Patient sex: F
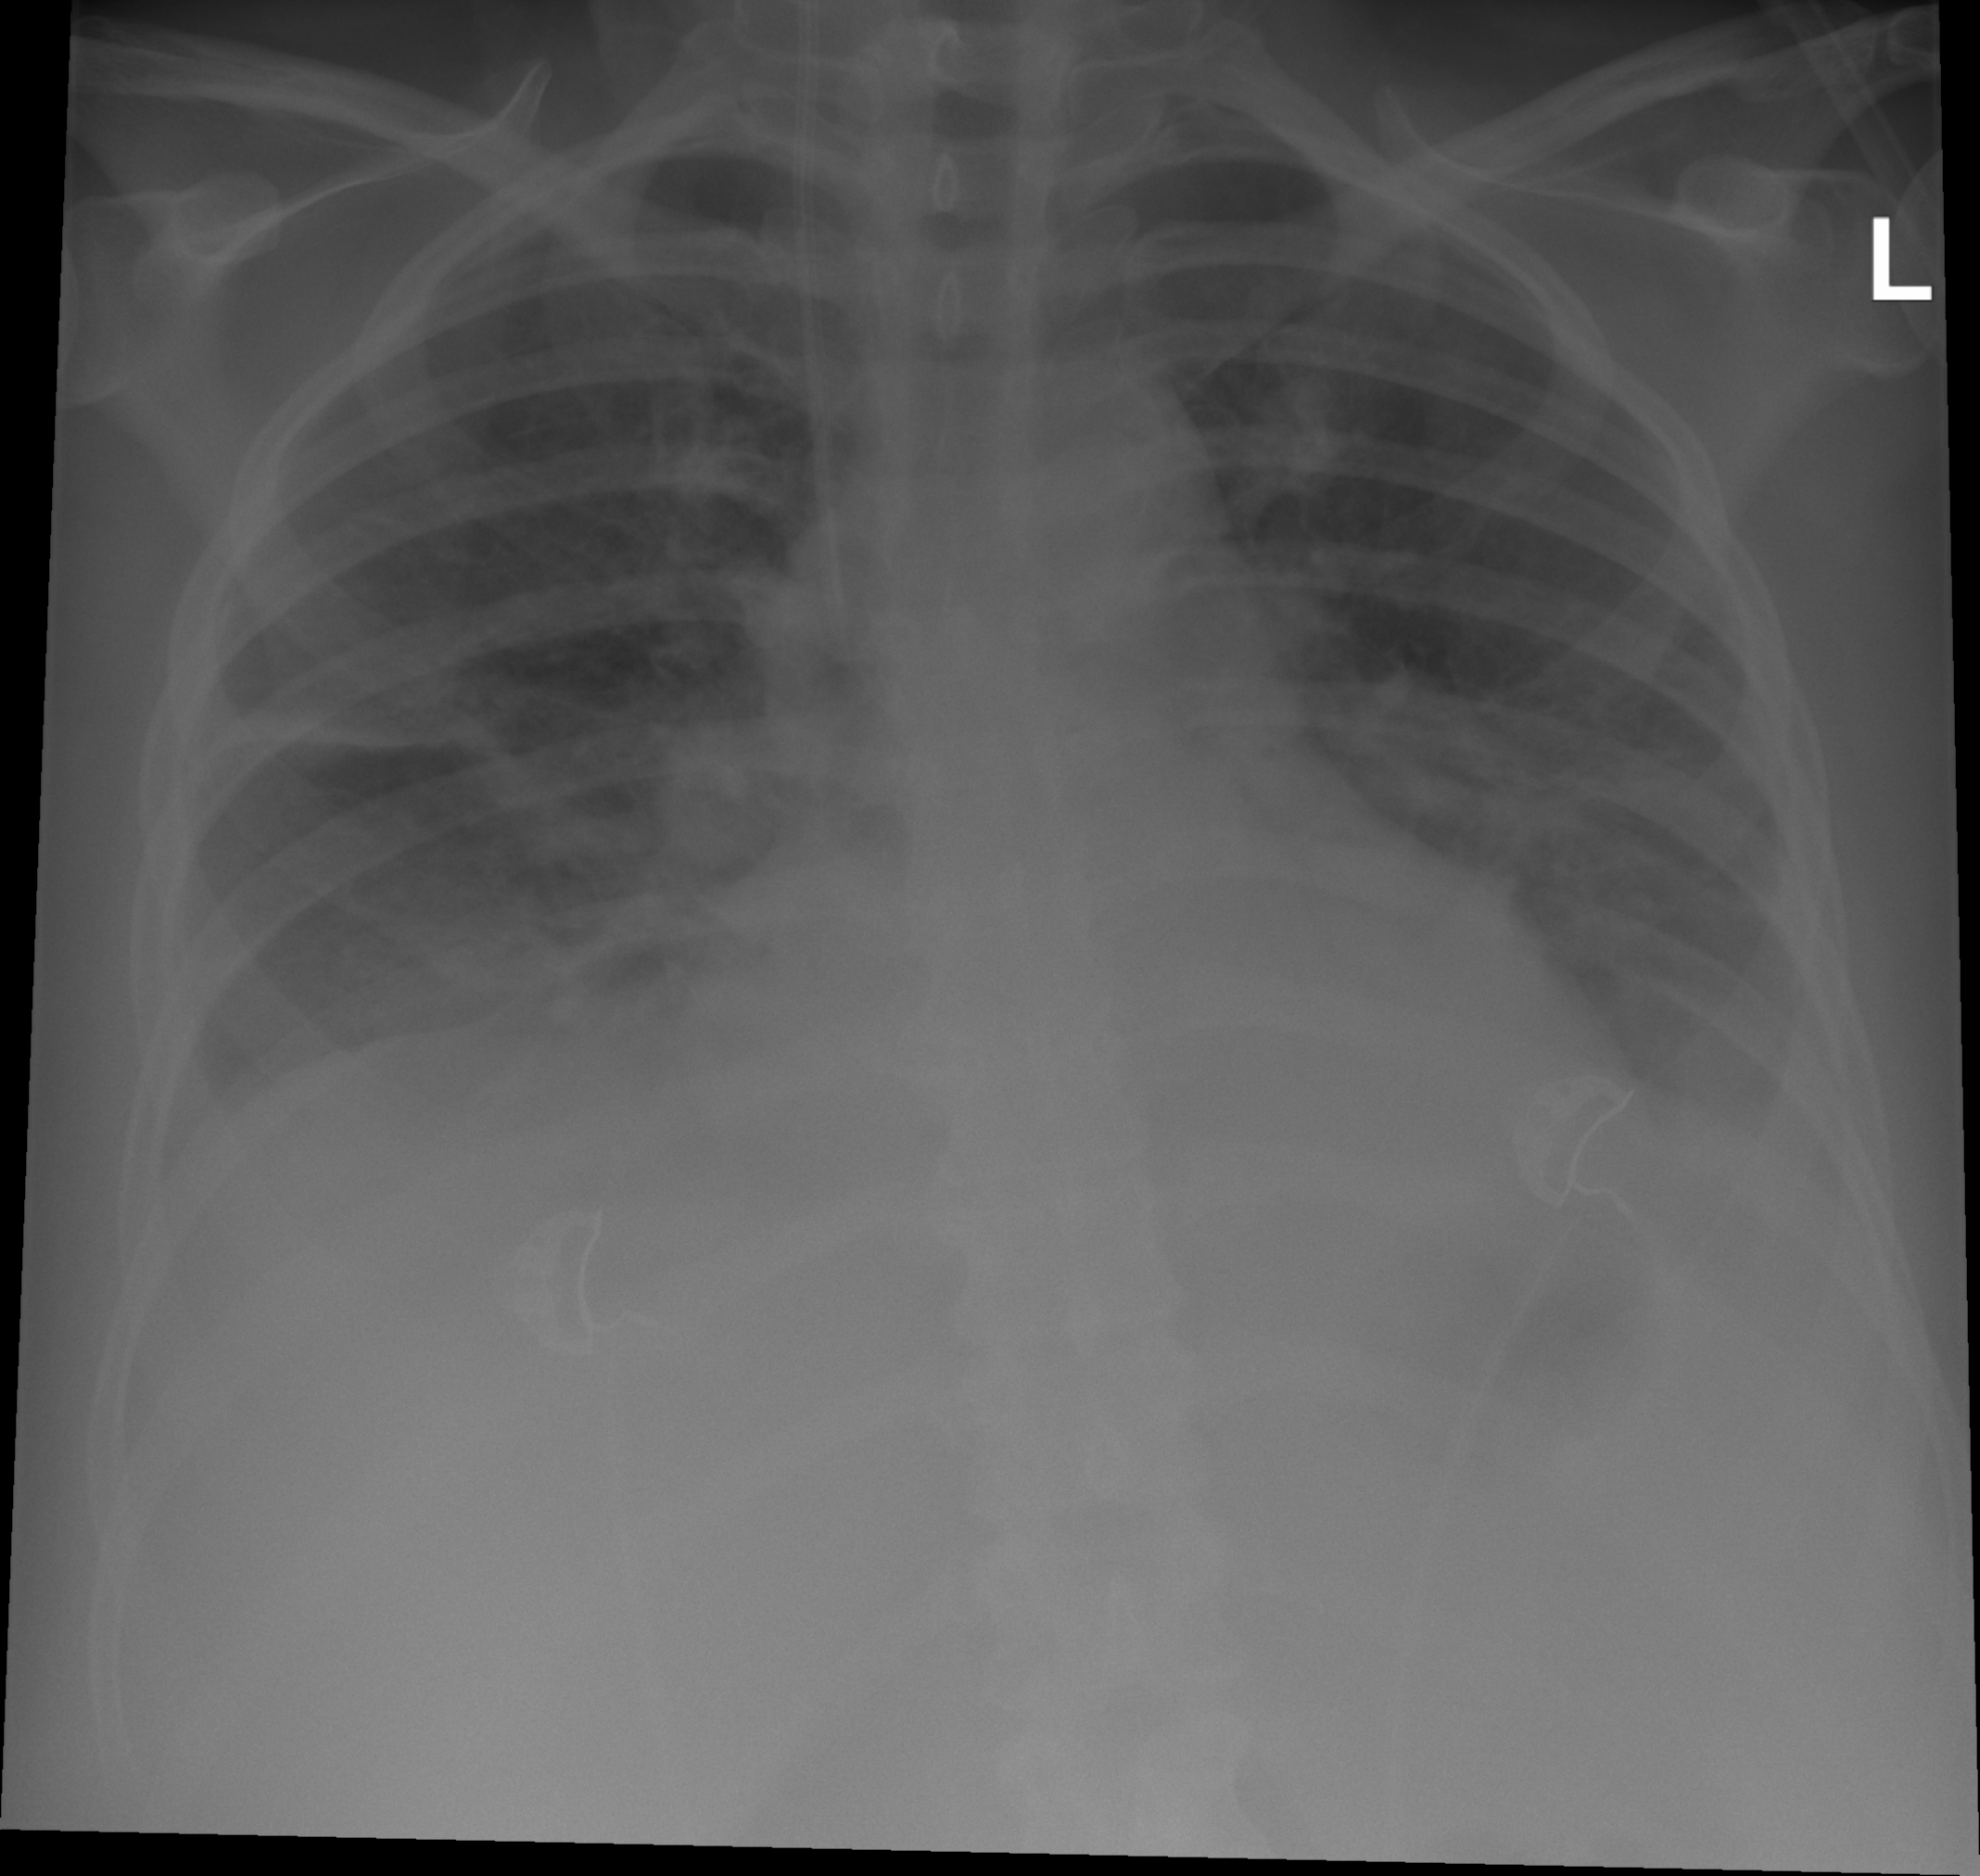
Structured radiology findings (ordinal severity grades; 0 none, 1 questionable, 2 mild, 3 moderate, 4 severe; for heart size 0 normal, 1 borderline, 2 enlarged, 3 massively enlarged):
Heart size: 0
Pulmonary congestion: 2
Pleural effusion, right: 0
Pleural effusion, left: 2
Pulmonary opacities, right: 2
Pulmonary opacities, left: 2
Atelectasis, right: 2
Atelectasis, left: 2